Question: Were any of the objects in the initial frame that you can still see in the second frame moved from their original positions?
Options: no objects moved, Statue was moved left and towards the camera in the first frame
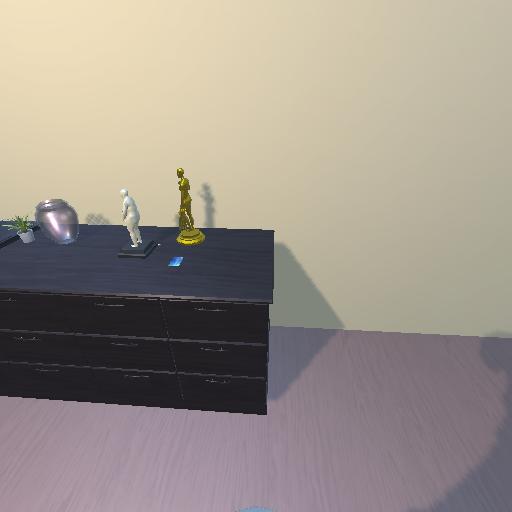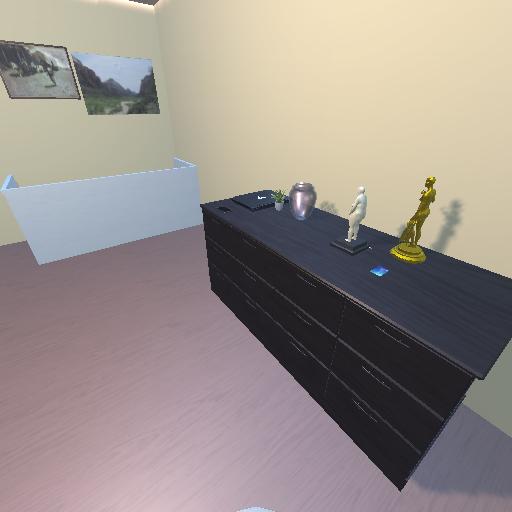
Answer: no objects moved